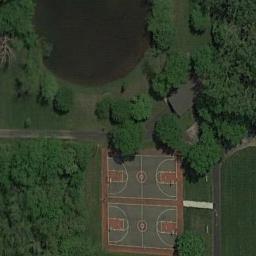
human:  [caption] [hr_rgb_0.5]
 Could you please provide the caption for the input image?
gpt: There are two basketball courts surrounded by trees and grass next to a lake .

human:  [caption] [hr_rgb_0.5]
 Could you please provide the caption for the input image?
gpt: There is a basketball court in the center of the picture .

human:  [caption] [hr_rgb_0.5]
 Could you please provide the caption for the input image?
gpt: There are two basketball courts and a lake between the forest .

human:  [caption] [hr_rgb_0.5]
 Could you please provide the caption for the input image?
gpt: Two basketball courts surrounded by some trees and a lake beside .

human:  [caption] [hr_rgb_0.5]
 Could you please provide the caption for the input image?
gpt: Many trees are near the basketball court .